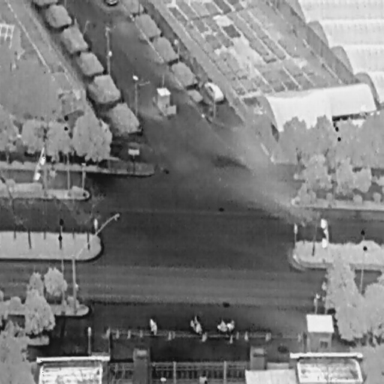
There are three objects shown in the infrared image, including two Bicycles, and a Car.